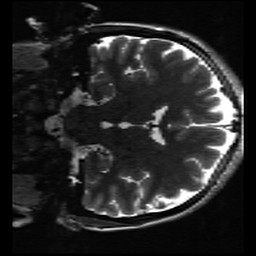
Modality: inplaneT2
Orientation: coronal